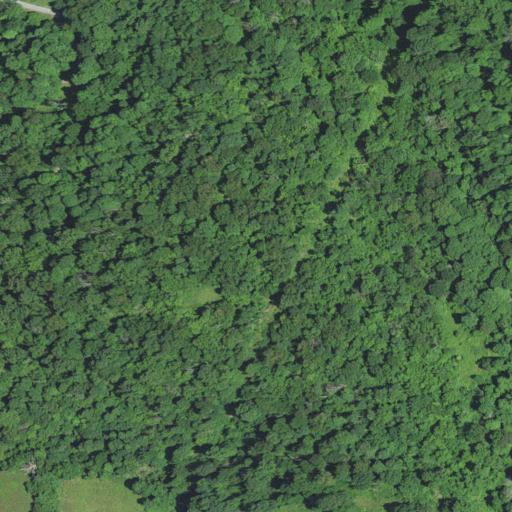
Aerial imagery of ridge(s) in West Virginia named Dixon Ridge containing deciduous forest, mixed forest, open development, pasture, and low intensity development